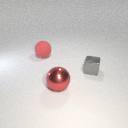
large red metal sphere in front of large red rubber sphere